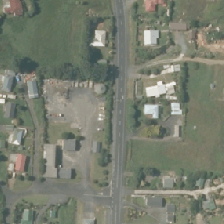
Land cover: urban_build_up